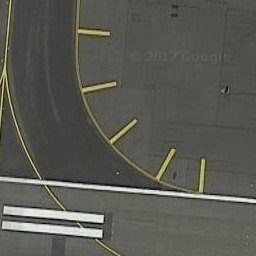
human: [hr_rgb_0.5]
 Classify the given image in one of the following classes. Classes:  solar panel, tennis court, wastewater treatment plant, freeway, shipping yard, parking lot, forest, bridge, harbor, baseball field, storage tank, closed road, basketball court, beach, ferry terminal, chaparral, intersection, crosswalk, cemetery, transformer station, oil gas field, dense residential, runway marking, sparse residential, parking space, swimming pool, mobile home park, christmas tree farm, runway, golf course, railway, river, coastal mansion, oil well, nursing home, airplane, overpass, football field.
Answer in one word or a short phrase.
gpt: runway marking